Field crop: maize
Growth stage: 2
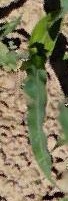
Species: maize